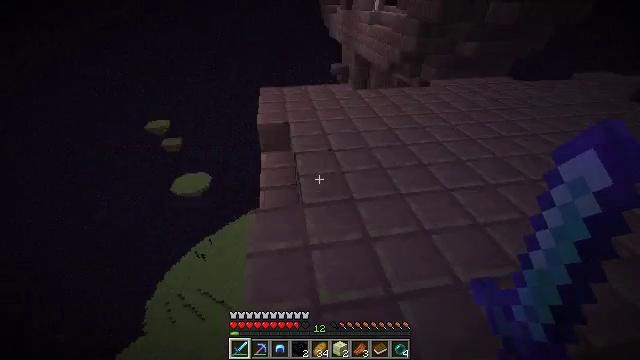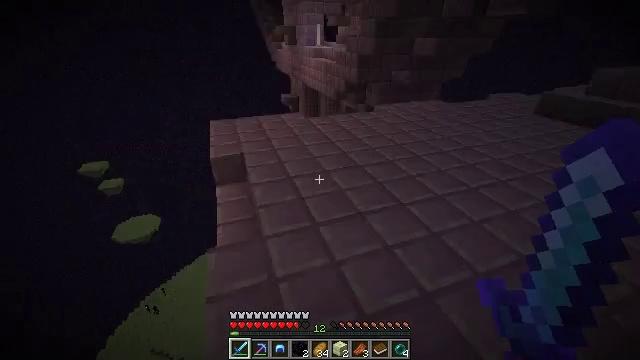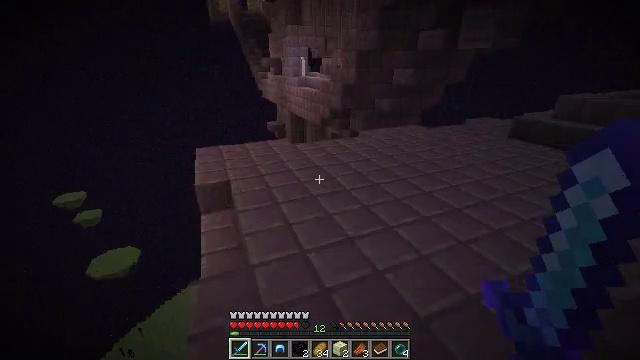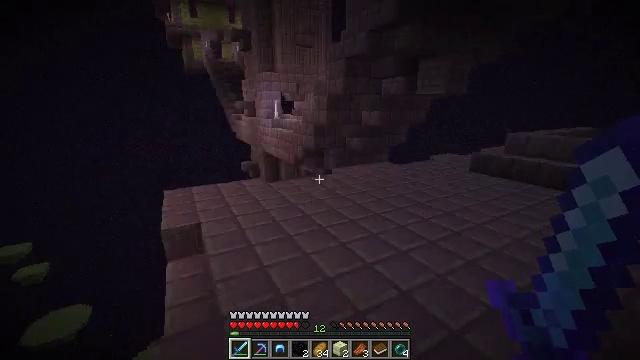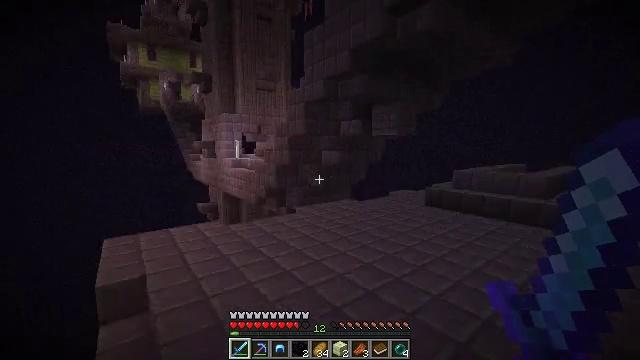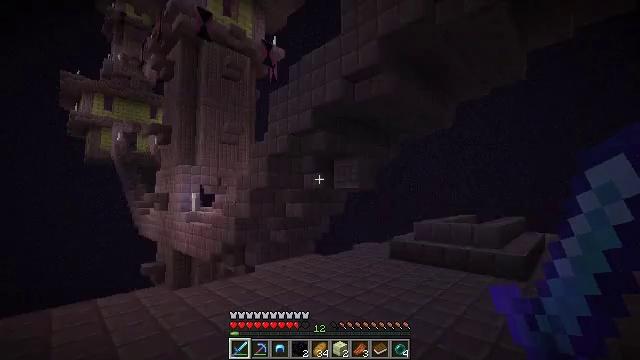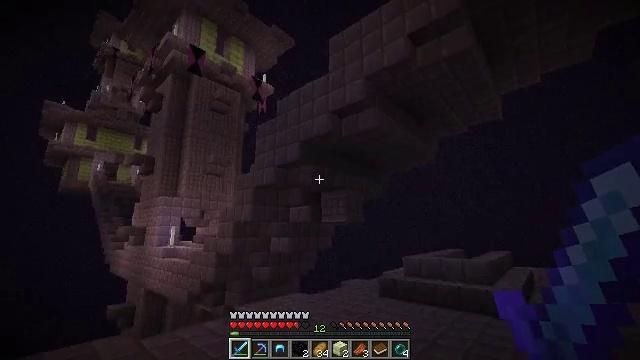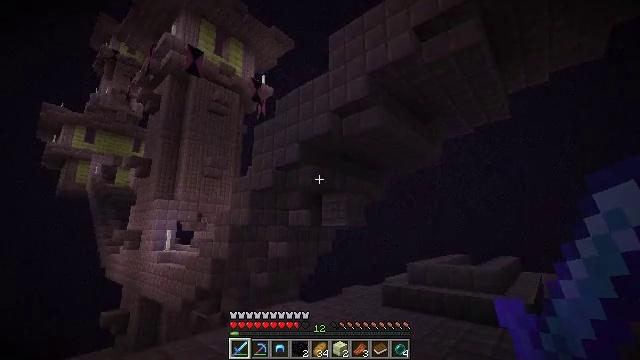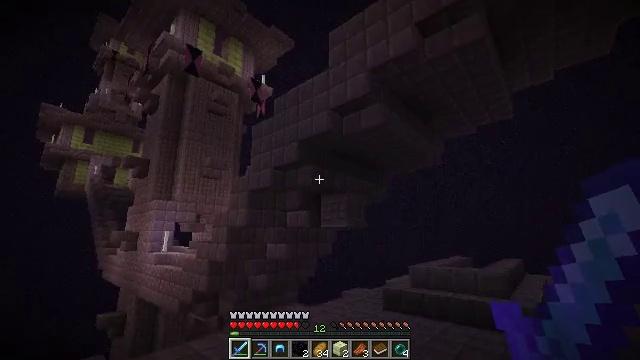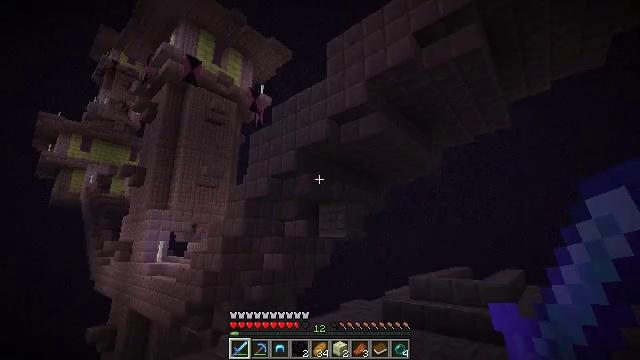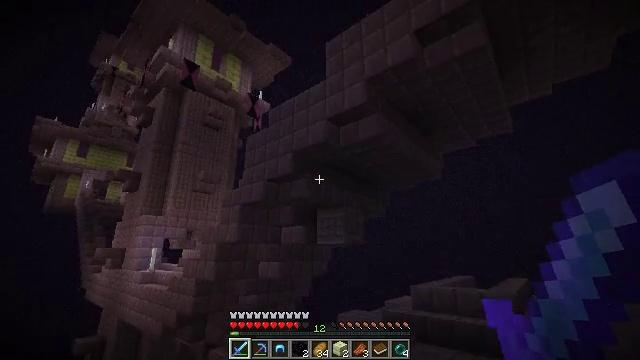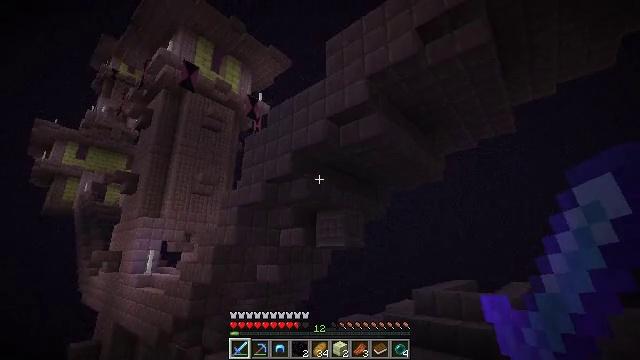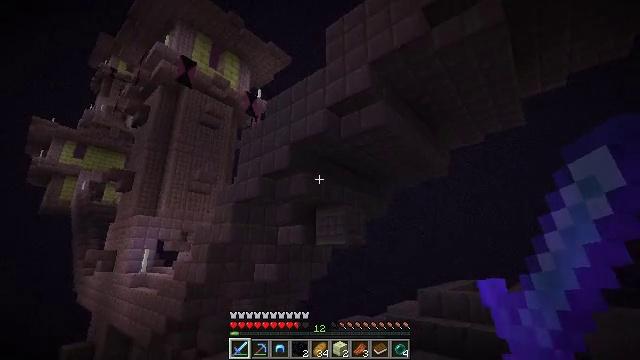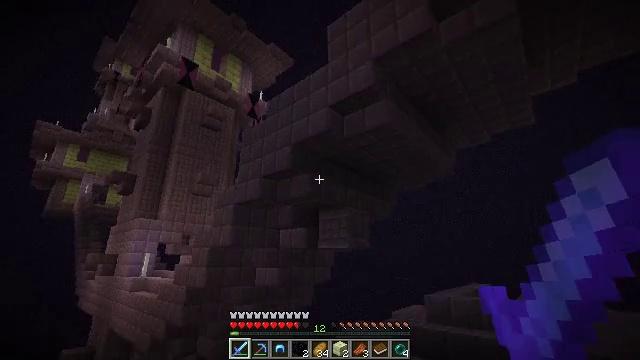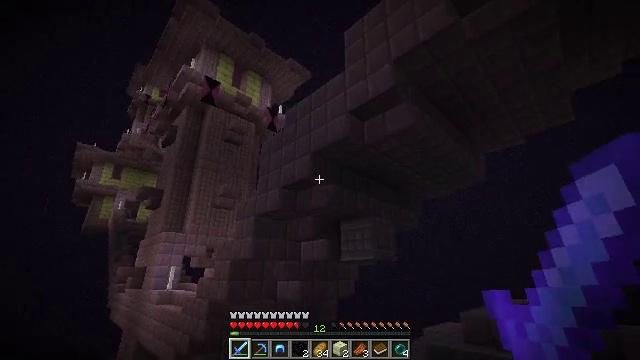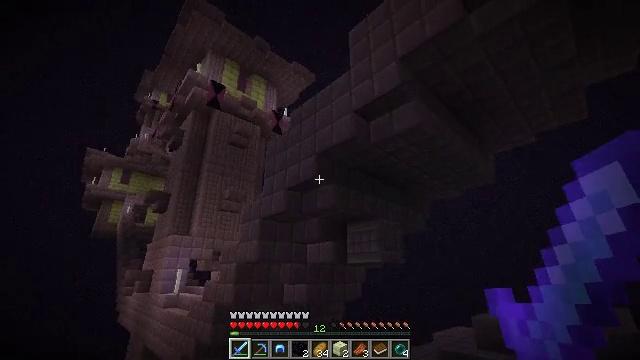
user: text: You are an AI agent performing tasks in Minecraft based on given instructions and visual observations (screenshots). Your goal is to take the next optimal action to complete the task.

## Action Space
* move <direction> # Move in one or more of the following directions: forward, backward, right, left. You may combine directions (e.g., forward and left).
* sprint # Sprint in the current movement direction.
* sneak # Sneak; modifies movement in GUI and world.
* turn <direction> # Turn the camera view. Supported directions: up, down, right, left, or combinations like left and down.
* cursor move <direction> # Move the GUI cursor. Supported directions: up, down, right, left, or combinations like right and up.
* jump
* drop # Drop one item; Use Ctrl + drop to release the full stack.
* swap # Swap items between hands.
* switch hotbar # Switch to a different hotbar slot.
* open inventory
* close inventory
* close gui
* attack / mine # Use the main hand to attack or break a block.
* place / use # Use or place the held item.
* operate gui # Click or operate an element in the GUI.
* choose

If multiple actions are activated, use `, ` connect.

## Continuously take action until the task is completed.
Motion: motion action
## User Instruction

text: Mine purpur pillar blocks.
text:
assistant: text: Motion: turn right and up
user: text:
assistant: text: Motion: turn right and up
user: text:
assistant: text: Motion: turn right and up
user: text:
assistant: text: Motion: move forward, turn right and up
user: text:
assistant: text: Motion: move forward, turn right and up
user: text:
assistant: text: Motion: move forward, turn right and up
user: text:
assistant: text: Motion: move forward
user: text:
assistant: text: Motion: move forward
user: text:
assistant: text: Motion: move forward, turn up
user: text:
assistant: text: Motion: move forward, turn up
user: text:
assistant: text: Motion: move forward
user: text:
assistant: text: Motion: move forward
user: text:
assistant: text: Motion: move forward
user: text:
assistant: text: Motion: turn left and up
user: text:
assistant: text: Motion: turn left
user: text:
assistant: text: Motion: no_op
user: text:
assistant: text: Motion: no_op
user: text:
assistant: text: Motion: no_op
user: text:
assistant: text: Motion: no_op
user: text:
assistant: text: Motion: move left
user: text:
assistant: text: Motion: move left
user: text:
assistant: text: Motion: move left
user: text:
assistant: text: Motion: move left
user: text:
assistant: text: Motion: turn left and down
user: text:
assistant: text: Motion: turn left and down
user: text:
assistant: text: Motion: turn left and down
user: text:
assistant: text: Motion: turn left and down
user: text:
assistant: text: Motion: turn left
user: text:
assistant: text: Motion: no_op
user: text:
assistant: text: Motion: no_op